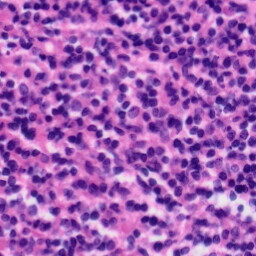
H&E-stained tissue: Tonsil